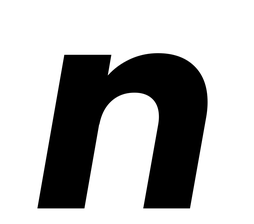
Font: Poppins-BoldItalic